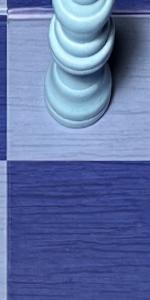
Label: Empty